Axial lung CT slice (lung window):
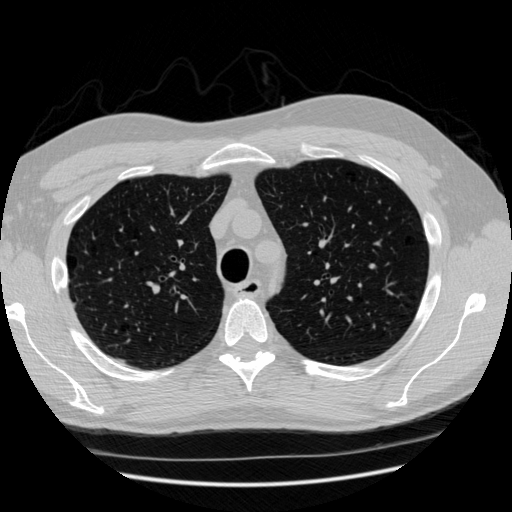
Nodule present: no